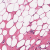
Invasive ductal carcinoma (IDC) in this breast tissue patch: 0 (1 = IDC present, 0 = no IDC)